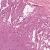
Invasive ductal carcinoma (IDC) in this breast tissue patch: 0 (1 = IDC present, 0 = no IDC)